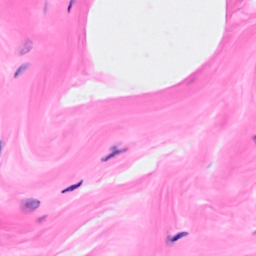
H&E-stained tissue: Breast